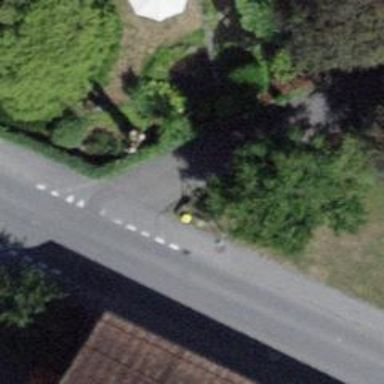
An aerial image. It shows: Post box.